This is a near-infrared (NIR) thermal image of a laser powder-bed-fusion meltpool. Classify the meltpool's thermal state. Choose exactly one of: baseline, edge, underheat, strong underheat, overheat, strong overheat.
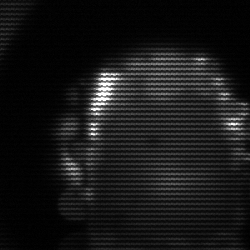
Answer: baseline